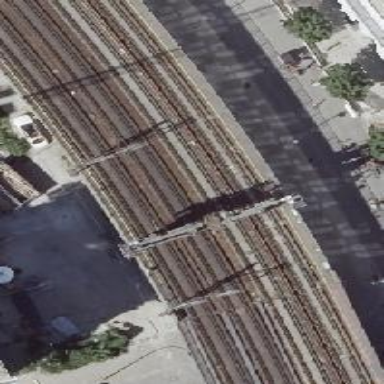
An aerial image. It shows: Railway signal.